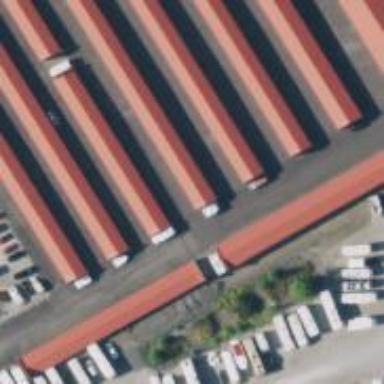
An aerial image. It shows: Industrial area with storage rental shop.